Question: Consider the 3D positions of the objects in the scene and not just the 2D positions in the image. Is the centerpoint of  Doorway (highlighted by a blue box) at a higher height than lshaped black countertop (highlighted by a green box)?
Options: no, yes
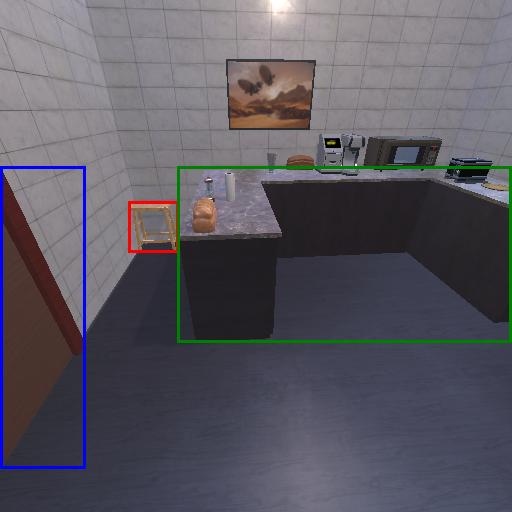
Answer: no